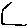
Label: hexagon